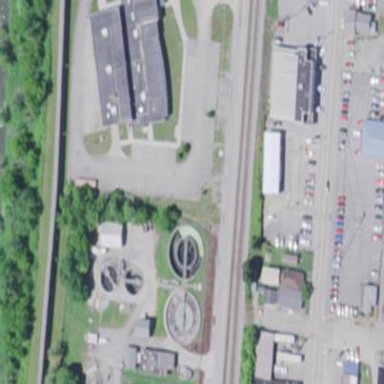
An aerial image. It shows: View of wastewater plant.